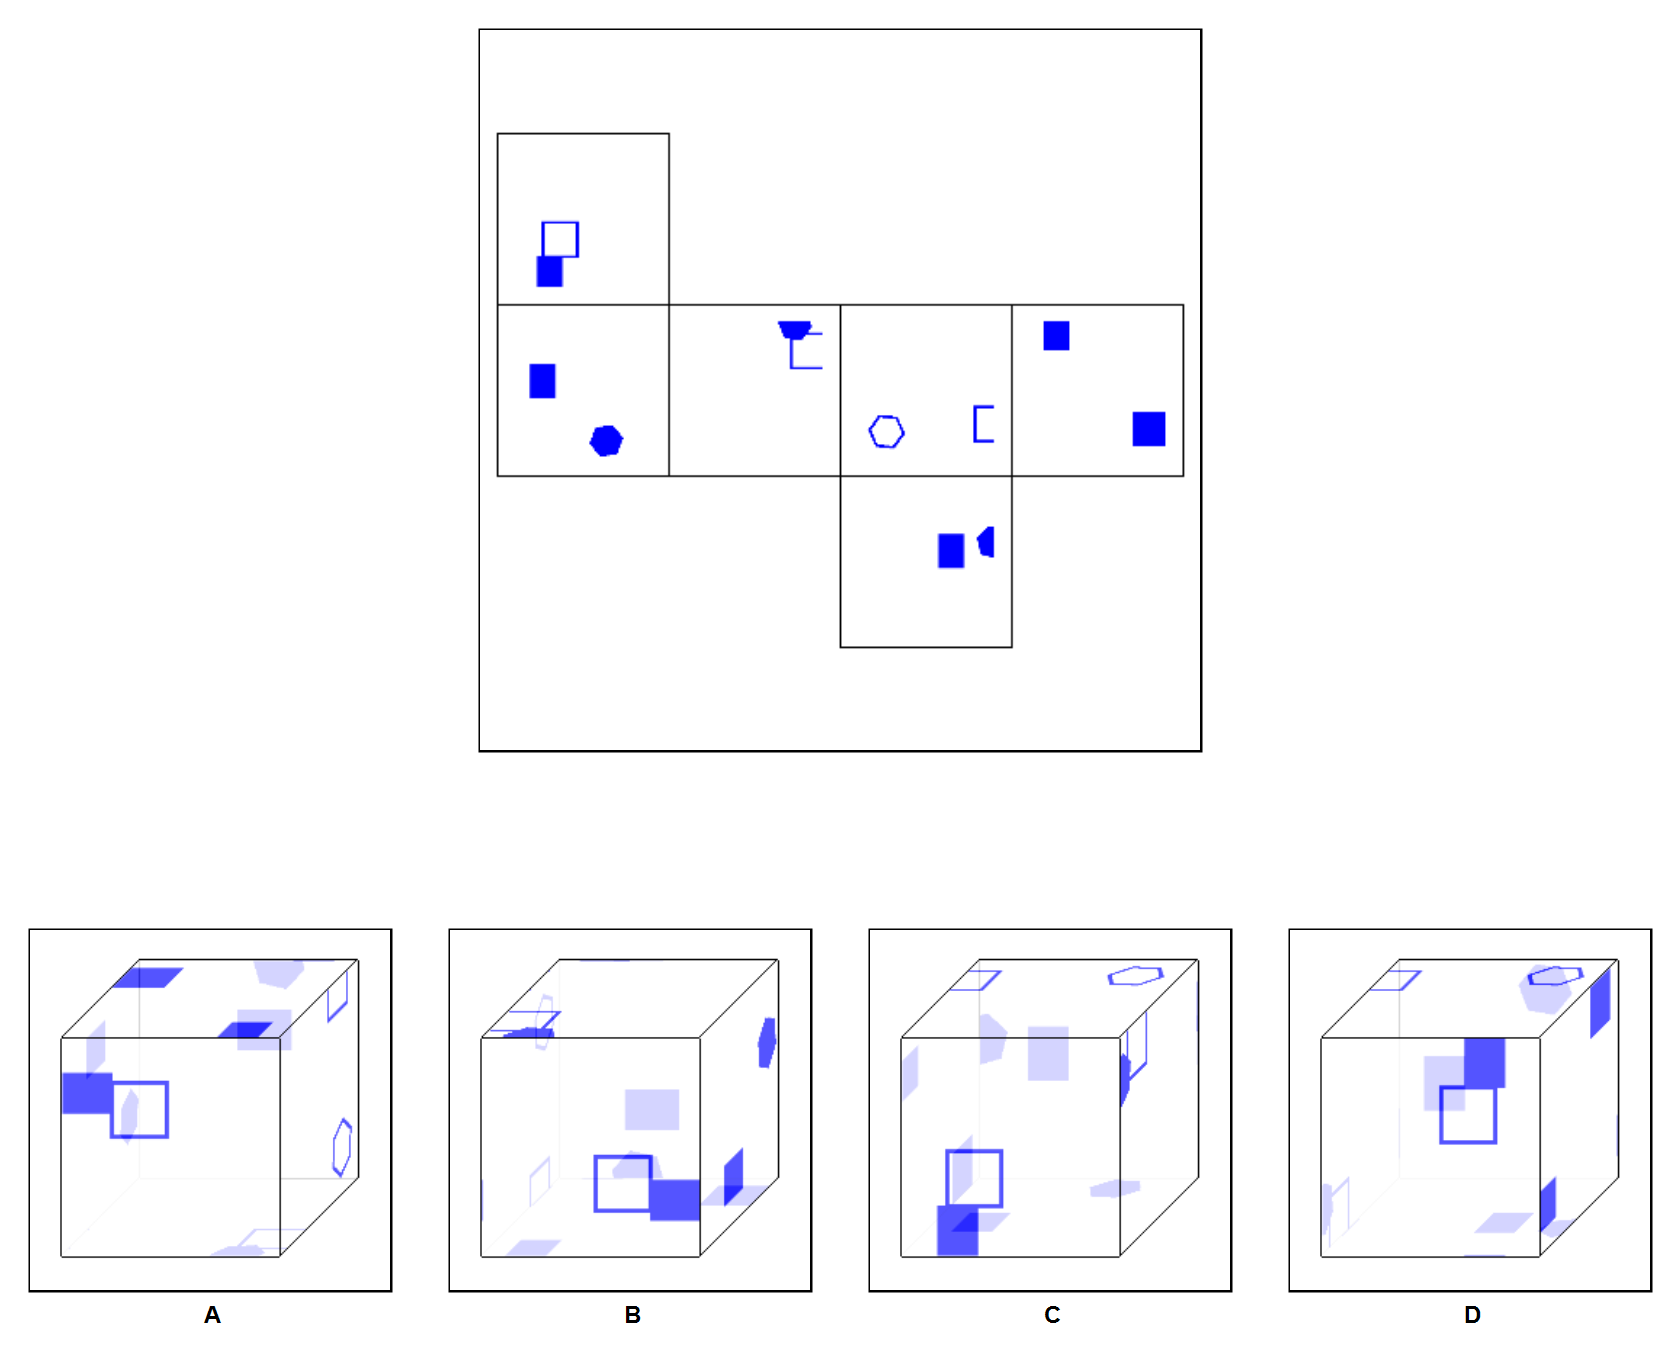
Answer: D